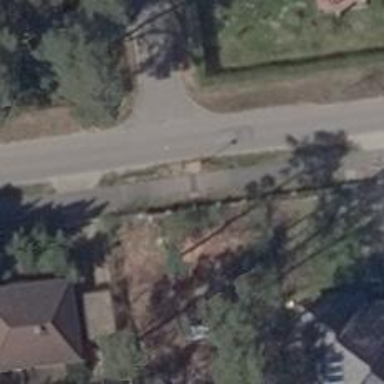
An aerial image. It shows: Asphalt sidewalk along the footway.